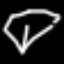
Label: diamond